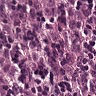
Metastatic tissue present: yes